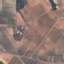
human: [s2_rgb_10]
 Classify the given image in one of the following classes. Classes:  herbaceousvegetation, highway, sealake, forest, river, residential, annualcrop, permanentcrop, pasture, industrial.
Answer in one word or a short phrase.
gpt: PermanentCrop